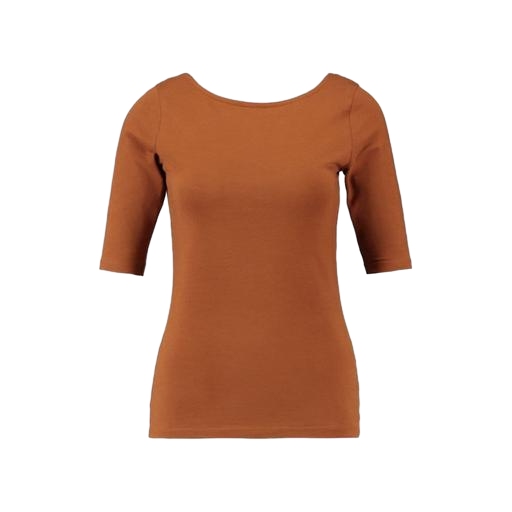
brown boat-neck jersey t-shirt, slim fit t-shirt, boat-neck top, white background